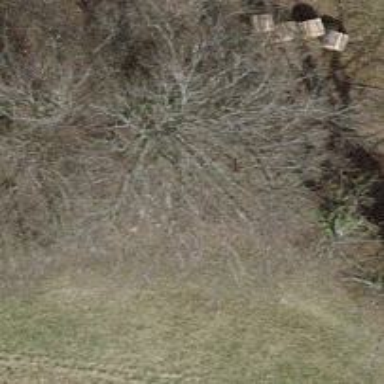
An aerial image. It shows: Broadleaved tree with lush foliage.